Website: crate-barrel
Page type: billing-address
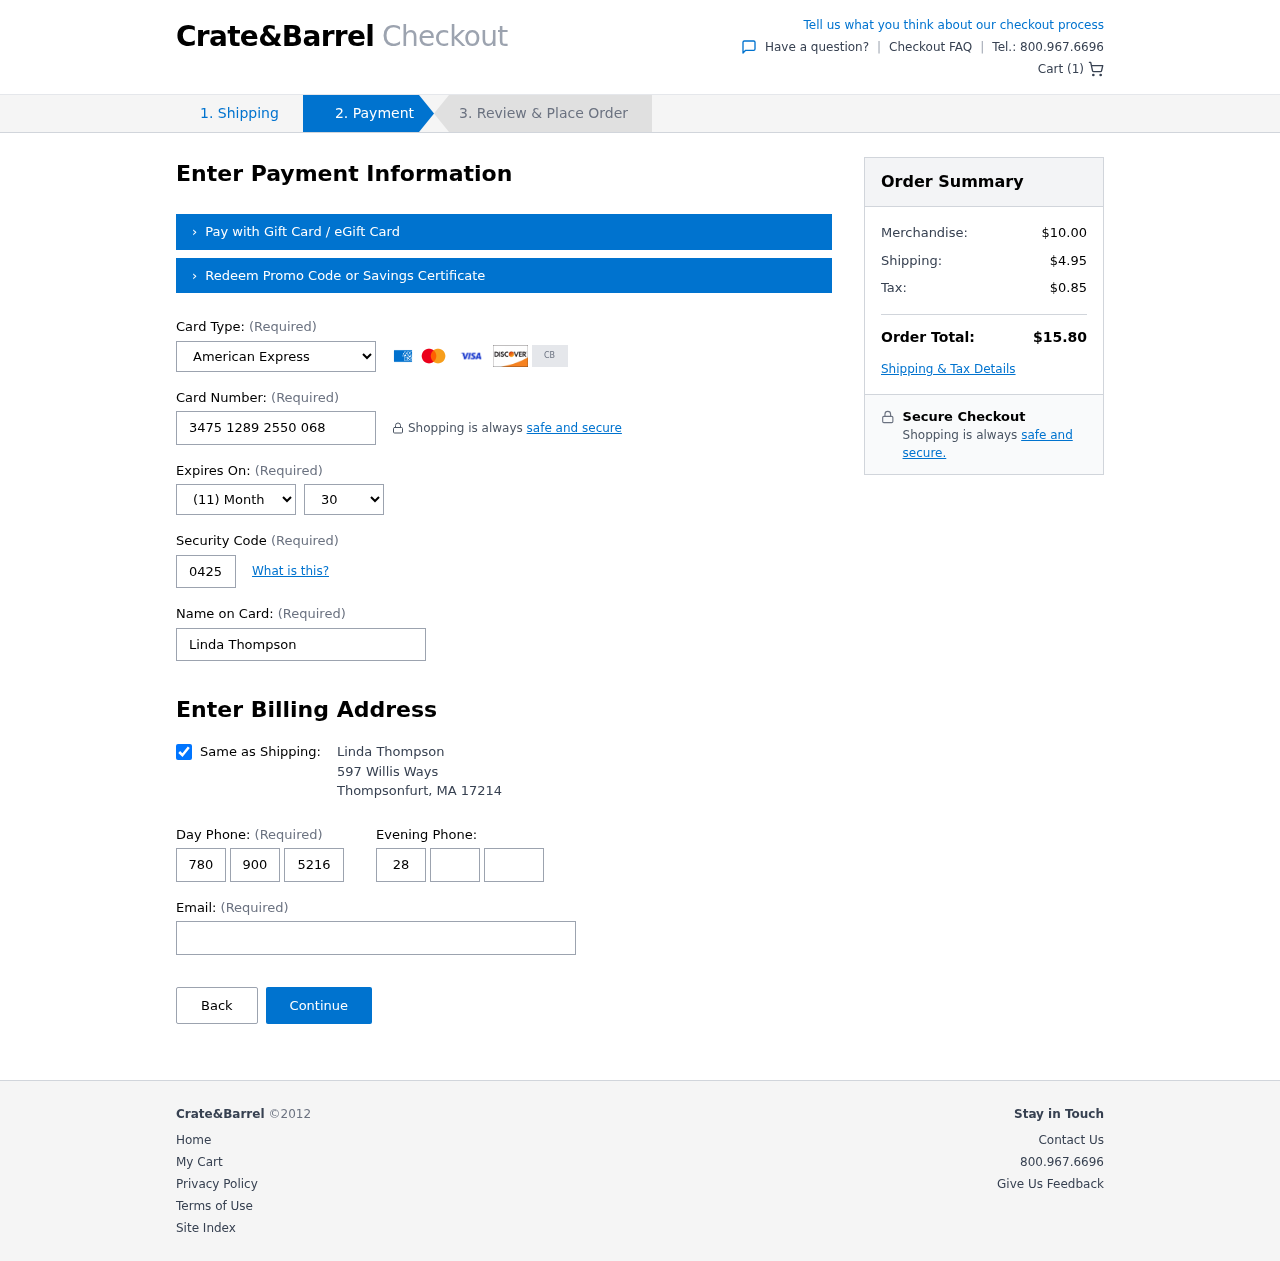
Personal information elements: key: PII_CARD_CVV
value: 0425
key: PII_CARD_EXPIRY_MONTH
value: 11
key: PII_CARD_EXPIRY_YEAR
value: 30
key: PII_CARD_NUMBER
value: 3475 1289 2550 068
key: PII_CARD_TYPE
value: American Express
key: PII_CITY
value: Thompsonfurt
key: PII_EMAIL
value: linda.thompson@gmail.com
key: PII_FULLNAME
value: Linda Thompson
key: PII_PHONE_ALT_AREA
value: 287
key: PII_PHONE_ALT_PREFIX
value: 666
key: PII_PHONE_ALT_SUFFIX
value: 2065
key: PII_PHONE_AREA
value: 780
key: PII_PHONE_PREFIX
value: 900
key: PII_PHONE_SUFFIX
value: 5216
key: PII_POSTCODE
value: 17214
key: PII_STATE_ABBR
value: MA
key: PII_STREET
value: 597 Willis Ways
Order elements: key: ORDER_NUM_ITEMS
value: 1
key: ORDER_SUBTOTAL
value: $10.00
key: ORDER_SHIPPING_COST
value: $4.95
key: ORDER_TAX
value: $0.85
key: ORDER_TOTAL
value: $15.80